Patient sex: M
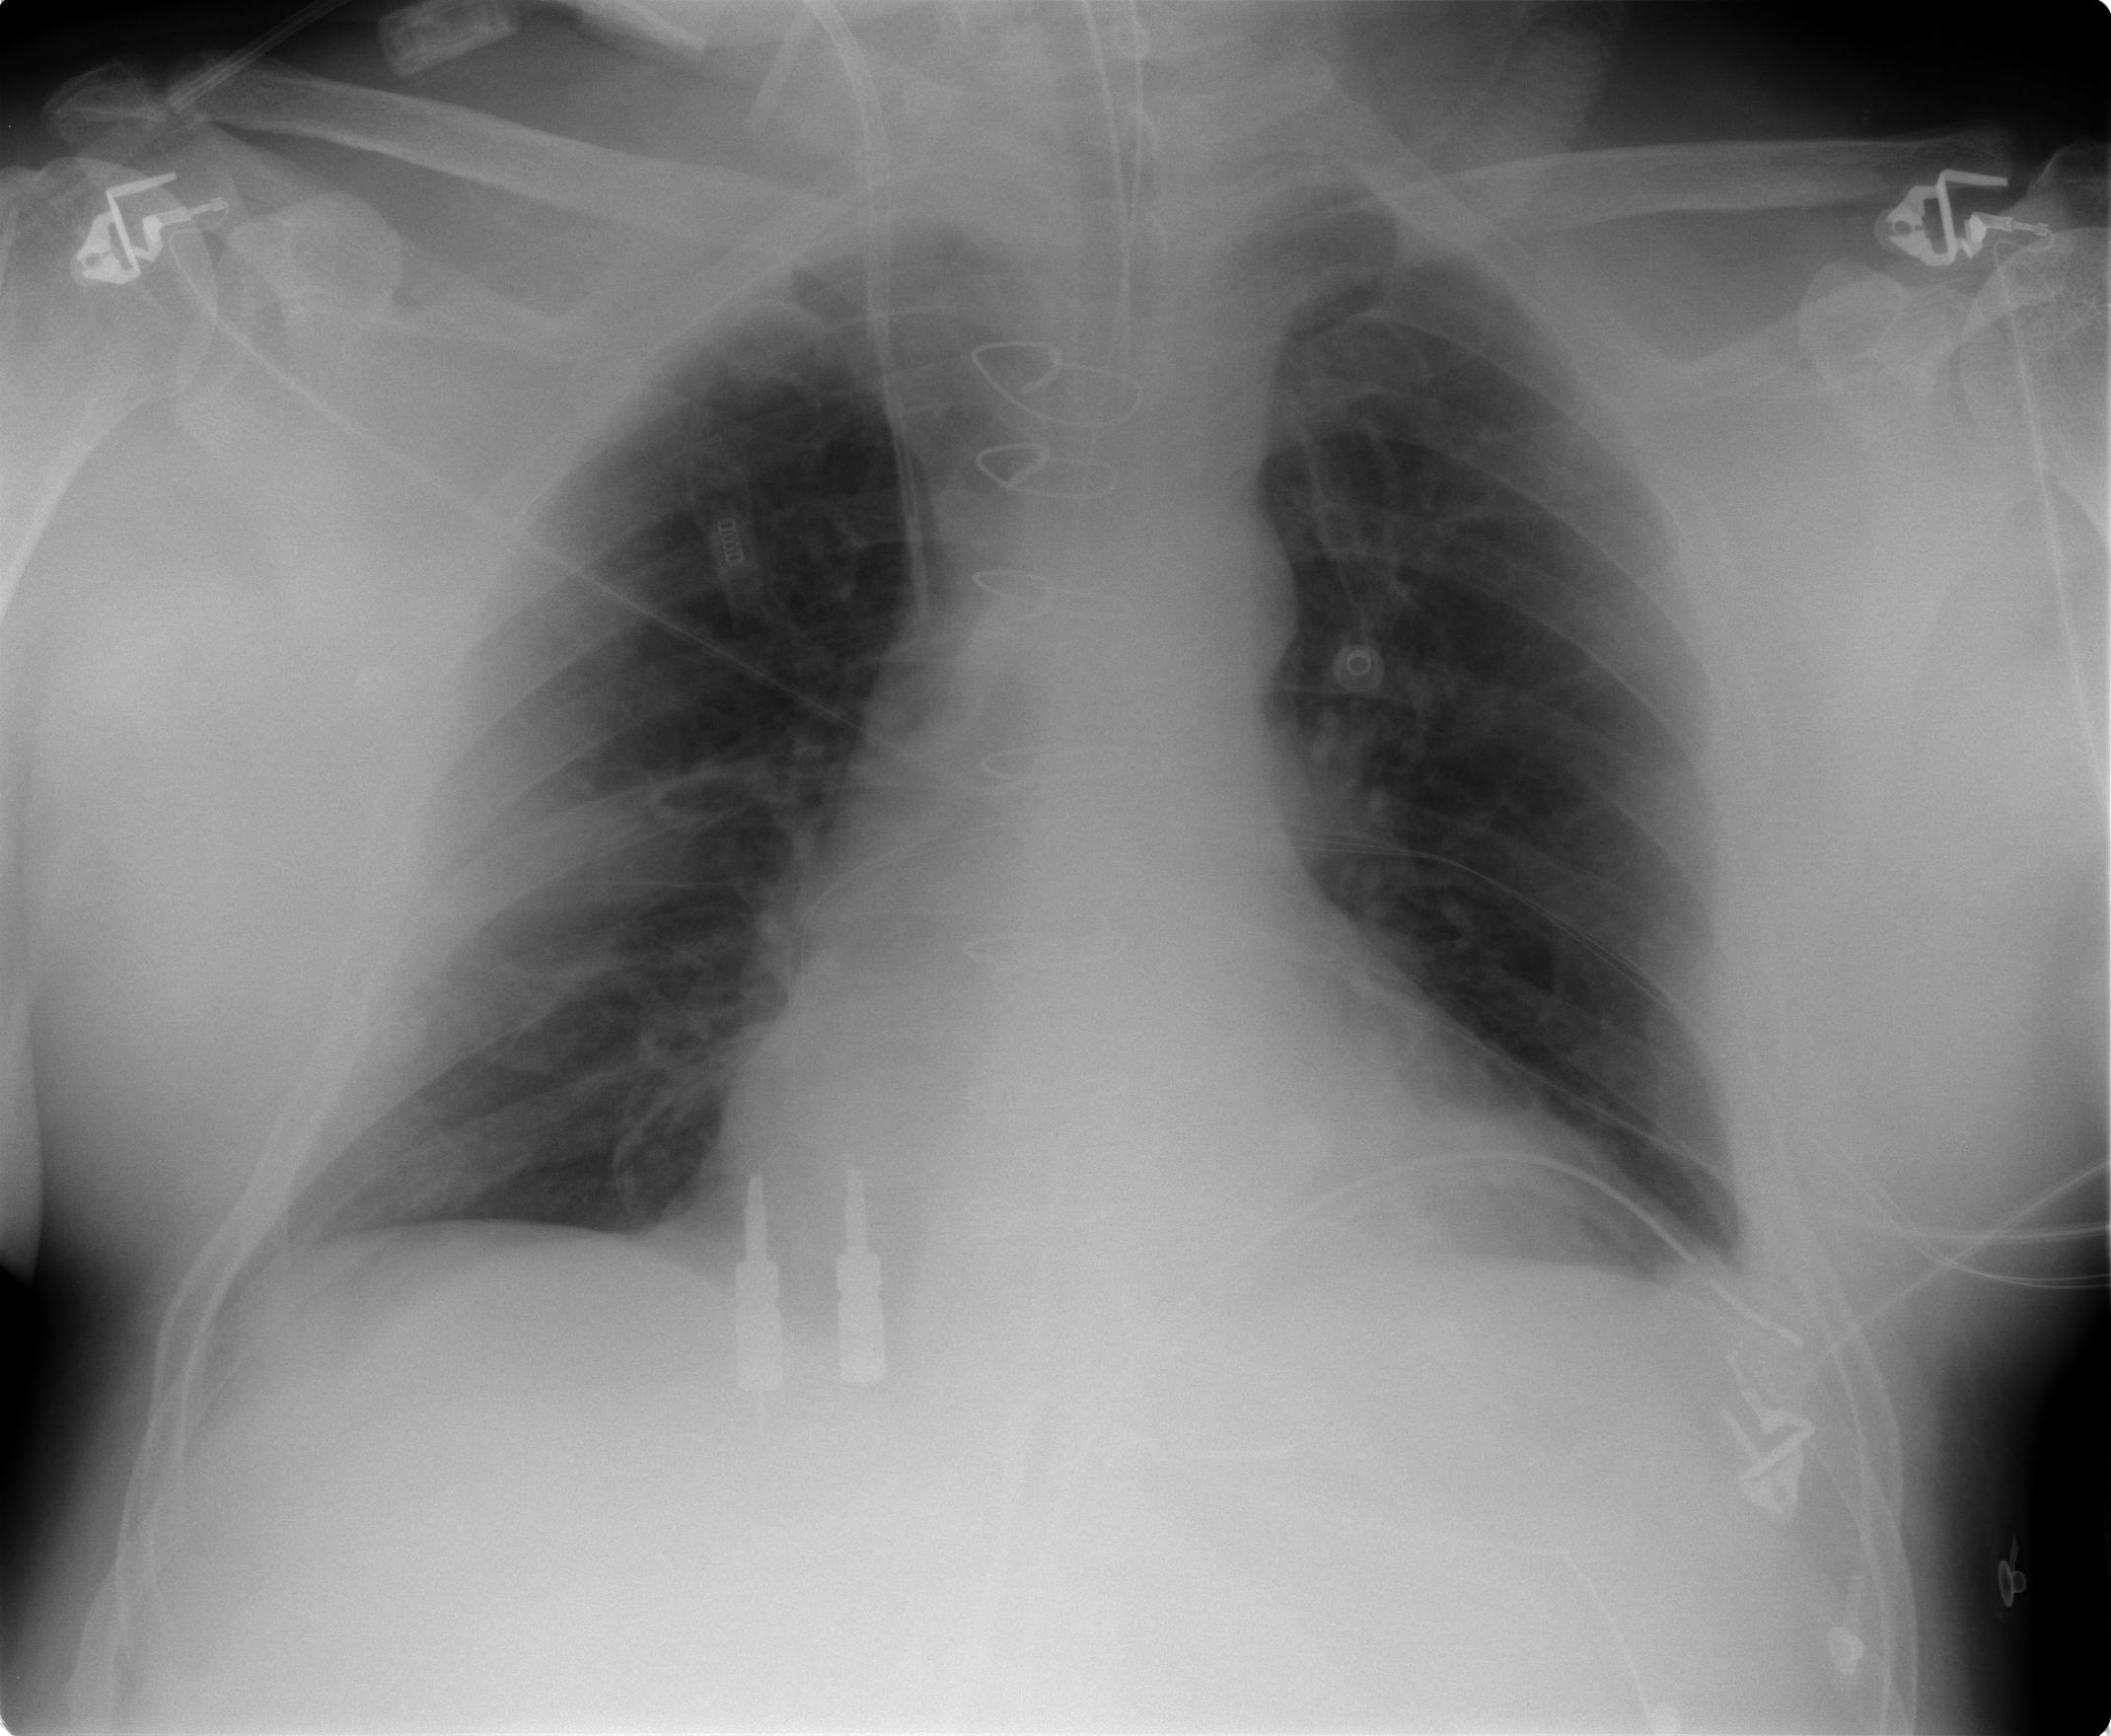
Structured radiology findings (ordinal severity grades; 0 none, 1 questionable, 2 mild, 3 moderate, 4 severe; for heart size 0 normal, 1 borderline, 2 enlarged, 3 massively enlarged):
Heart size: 2
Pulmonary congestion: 0
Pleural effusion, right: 2
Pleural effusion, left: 1
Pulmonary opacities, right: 0
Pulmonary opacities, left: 0
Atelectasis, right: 2
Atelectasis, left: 2